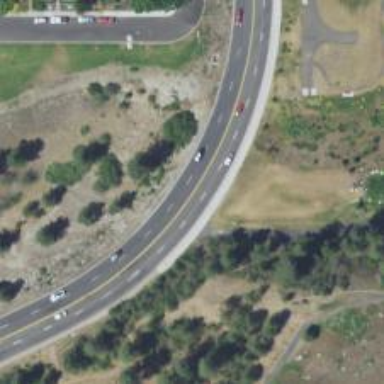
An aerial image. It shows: Asphalt sidewalk on the left.